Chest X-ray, AP view. Patient: 56 years old, sex F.
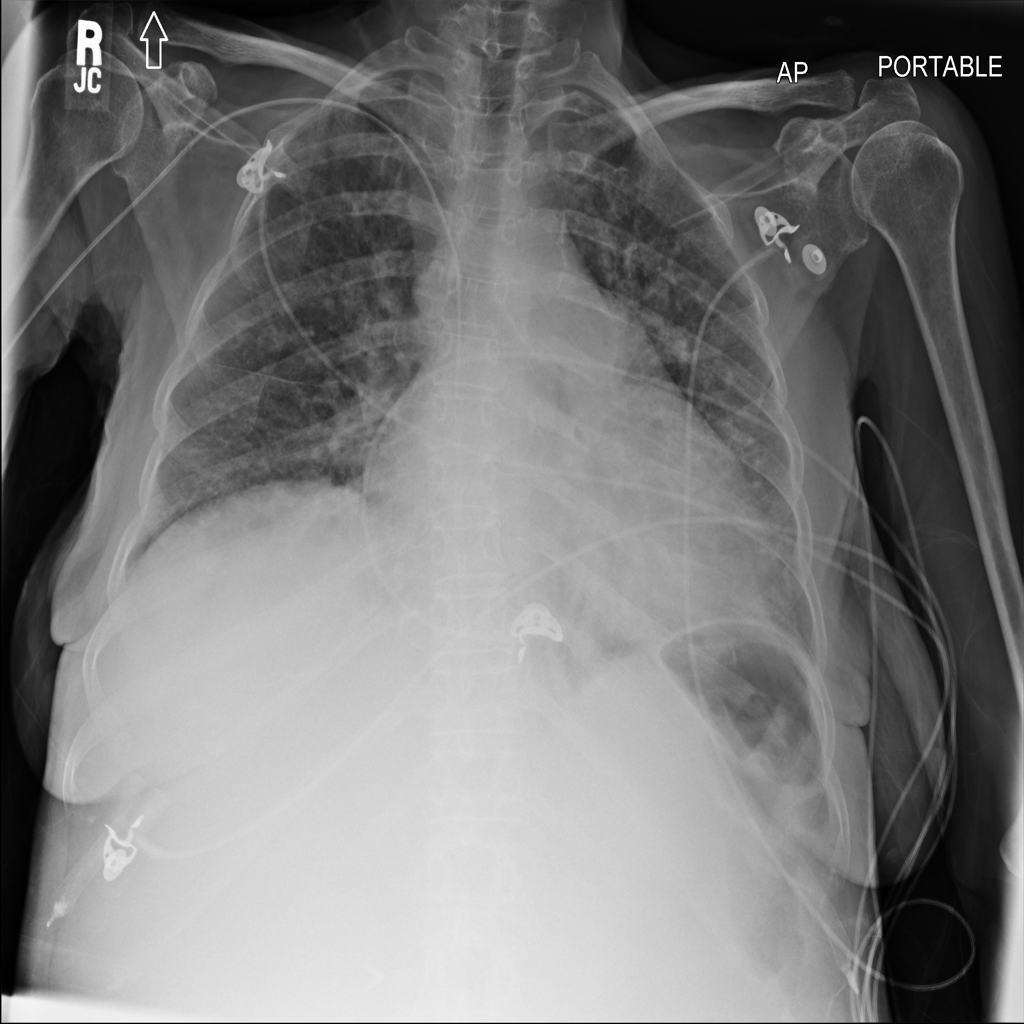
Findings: Cardiomegaly, Effusion, Infiltration, Nodule